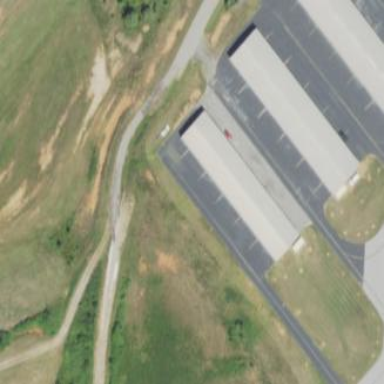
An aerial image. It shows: Hangar building located at airport.